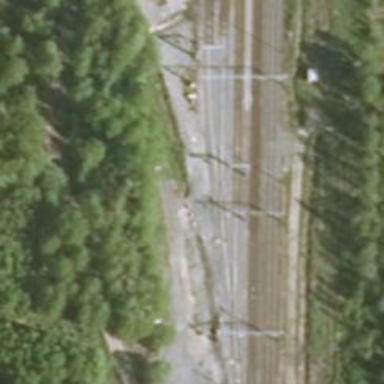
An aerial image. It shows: Wedge is used for the railway derail.